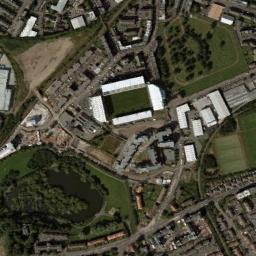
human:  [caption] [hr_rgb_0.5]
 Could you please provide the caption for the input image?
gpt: The stadium is on the grass next to some buildings and trees .

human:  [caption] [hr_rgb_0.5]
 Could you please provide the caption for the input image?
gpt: The stadium's roof has wavy white signs .

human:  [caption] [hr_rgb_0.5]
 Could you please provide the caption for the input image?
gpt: There are many buildings of different shapes next to the stadium .

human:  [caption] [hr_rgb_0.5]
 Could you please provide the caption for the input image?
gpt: A square gymnasium was built between the residential area and the lawn .

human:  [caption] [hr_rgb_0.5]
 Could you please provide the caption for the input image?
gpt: There are many buildings and some green lawns beside the stadium .